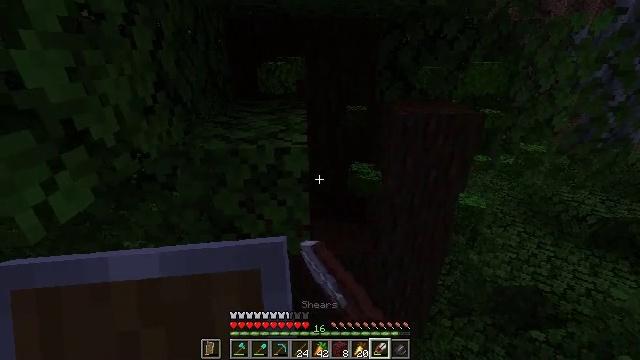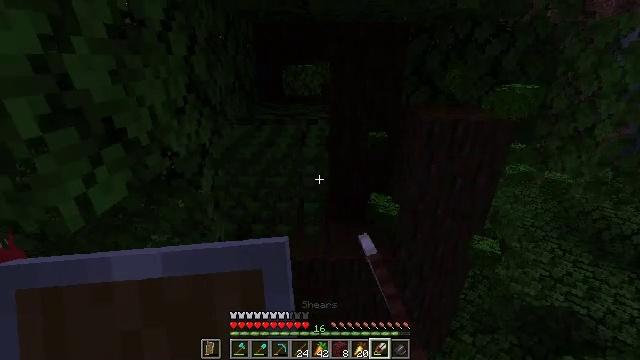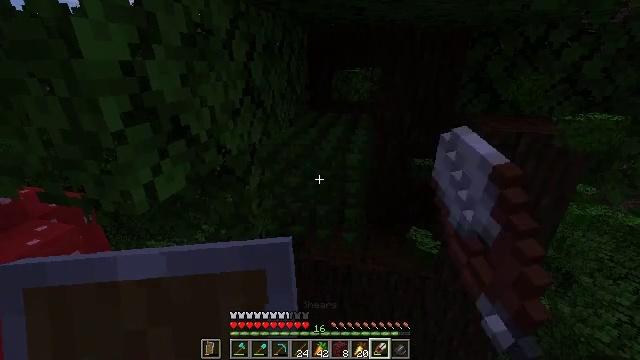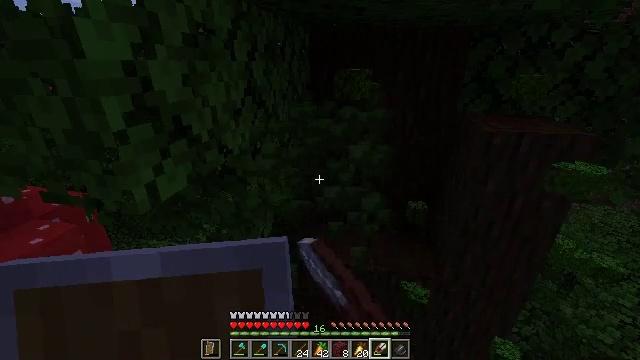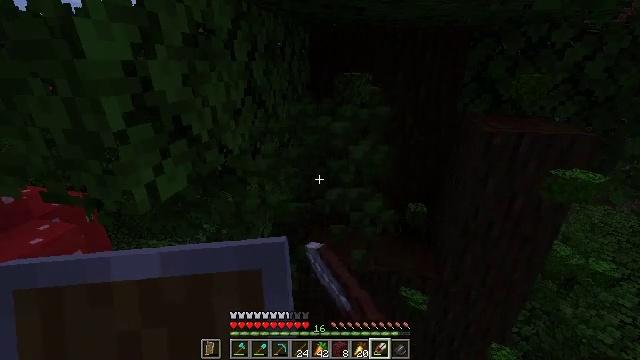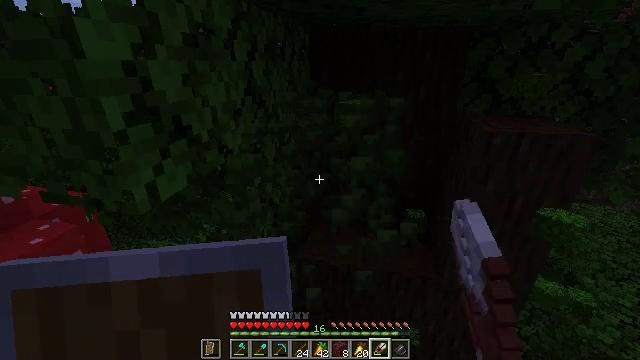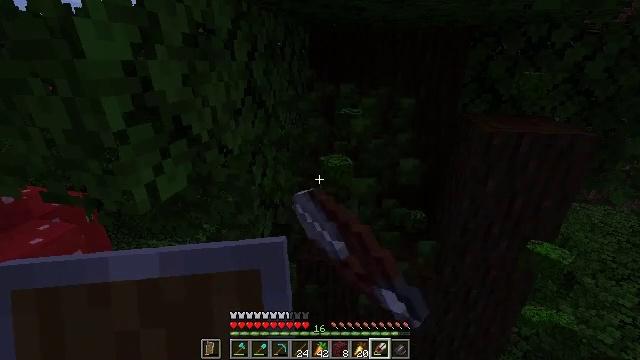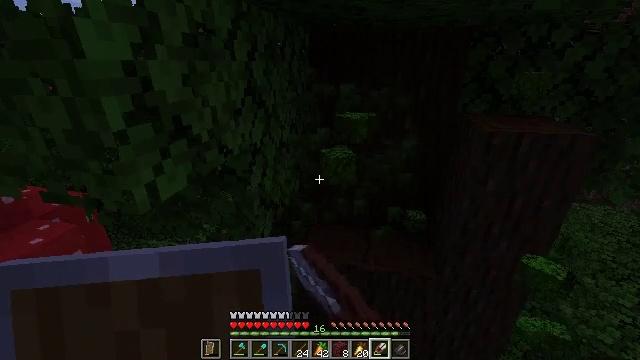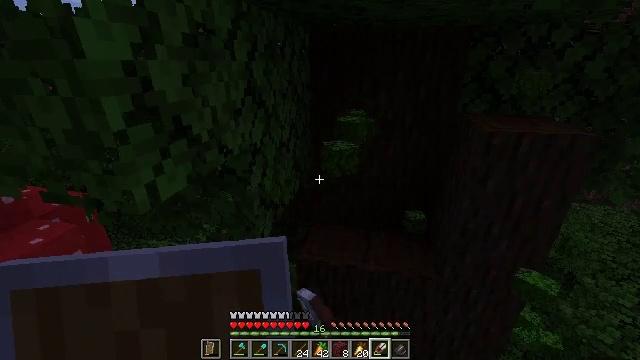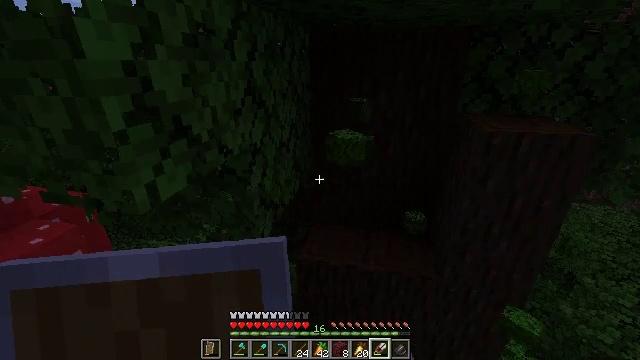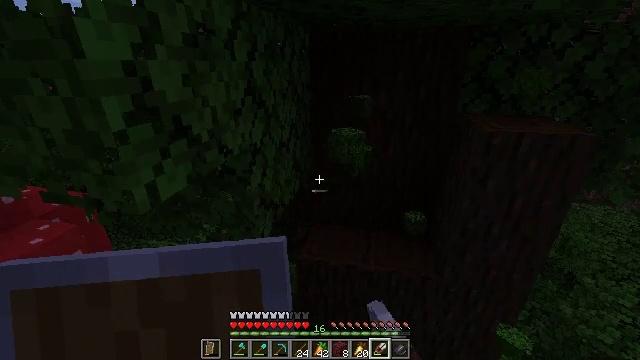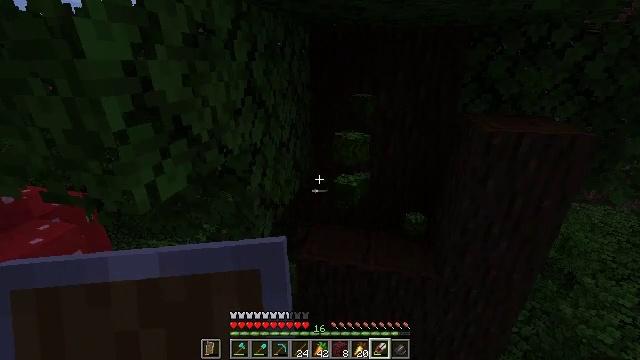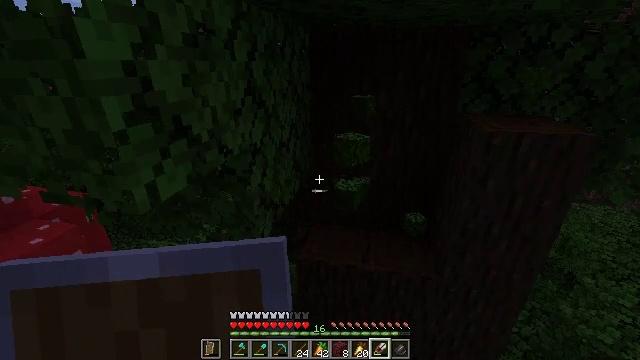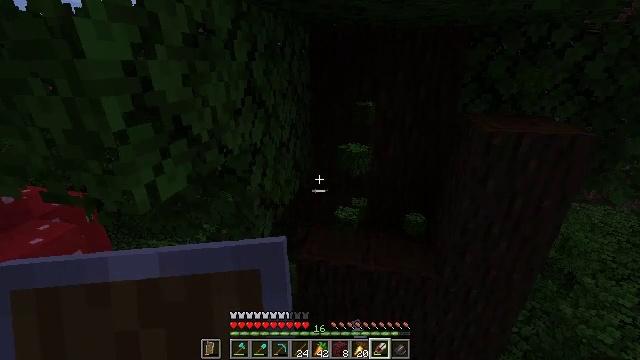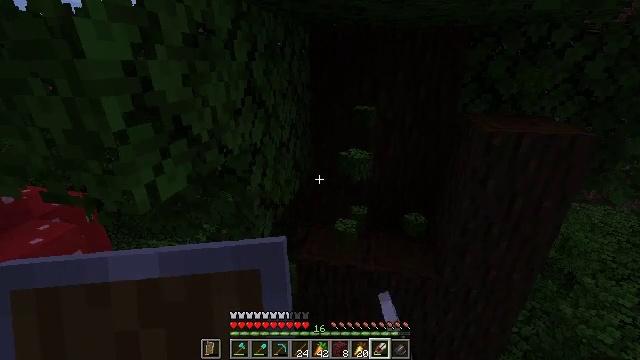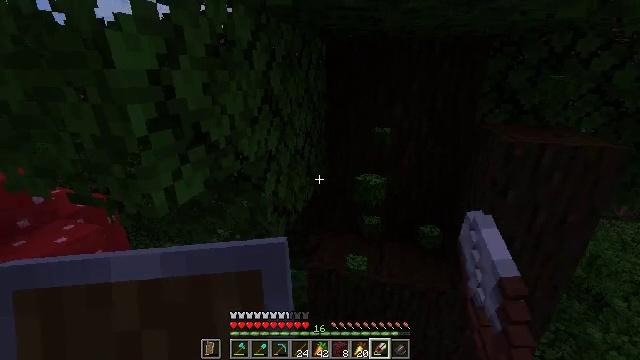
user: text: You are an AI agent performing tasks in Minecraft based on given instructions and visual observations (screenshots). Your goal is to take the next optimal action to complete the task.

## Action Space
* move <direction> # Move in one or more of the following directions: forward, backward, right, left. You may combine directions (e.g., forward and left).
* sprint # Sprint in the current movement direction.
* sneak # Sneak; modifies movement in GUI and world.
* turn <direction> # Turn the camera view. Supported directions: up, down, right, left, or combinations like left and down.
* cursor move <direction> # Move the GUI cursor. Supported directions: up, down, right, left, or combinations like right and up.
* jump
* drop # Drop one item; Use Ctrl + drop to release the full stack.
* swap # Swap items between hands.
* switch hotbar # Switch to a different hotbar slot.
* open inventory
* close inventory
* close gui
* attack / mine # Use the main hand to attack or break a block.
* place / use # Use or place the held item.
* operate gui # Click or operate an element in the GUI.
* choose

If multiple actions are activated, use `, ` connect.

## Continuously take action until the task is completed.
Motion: motion action
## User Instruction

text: Break the dark oak leaves for resources.
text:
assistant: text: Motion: turn left, attack / mine
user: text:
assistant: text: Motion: turn left and up, attack / mine
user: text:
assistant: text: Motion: attack / mine
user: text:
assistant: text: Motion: attack / mine
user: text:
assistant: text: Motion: attack / mine
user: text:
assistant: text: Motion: attack / mine
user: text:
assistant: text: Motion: attack / mine
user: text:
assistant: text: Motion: attack / mine
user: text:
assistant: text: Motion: attack / mine
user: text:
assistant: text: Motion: no_op
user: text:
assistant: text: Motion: no_op
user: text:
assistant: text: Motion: no_op
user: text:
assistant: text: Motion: no_op
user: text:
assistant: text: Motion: no_op
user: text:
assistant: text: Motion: turn left and up
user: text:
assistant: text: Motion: turn left and up
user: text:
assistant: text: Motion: turn left and up
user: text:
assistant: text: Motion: turn left and up
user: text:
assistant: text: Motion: turn left and up, attack / mine
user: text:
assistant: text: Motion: no_op
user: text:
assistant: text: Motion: no_op
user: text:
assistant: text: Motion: no_op
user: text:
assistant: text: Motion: turn up, attack / mine
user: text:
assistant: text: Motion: turn up, attack / mine
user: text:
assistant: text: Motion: turn right and up, attack / mine
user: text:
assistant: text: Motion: turn right, attack / mine
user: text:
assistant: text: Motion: attack / mine
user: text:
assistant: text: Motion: attack / mine
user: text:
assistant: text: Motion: turn right and down, attack / mine
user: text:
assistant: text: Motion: turn down, attack / mine